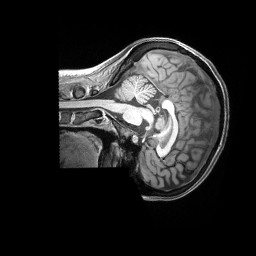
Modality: T1w
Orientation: sagittal
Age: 27
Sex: female
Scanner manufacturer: siemens
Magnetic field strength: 3 T
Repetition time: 2.3 s
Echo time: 0.00298 s